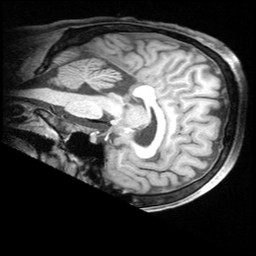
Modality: T1w
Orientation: sagittal
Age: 25
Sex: male
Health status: healthy